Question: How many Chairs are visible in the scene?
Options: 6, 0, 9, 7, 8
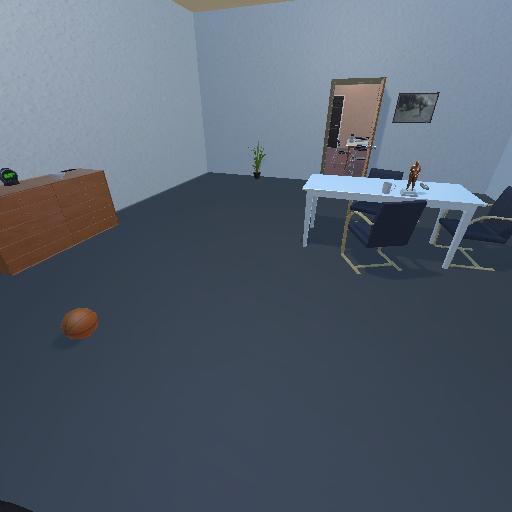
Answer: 6